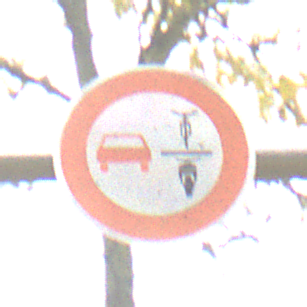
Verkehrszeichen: VerbotUeberholenEinspurigeFahrzeuge
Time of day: Midday
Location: Outdoor (Nature)
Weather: Overcast
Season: Autumn
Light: Natural